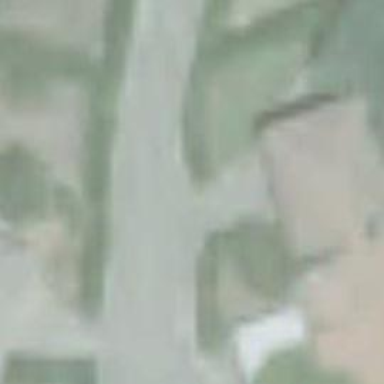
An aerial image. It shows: Living street.